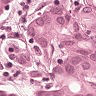
Metastatic tissue present: yes